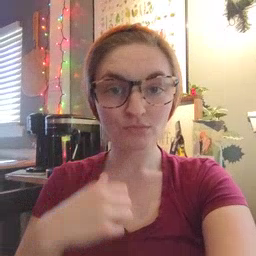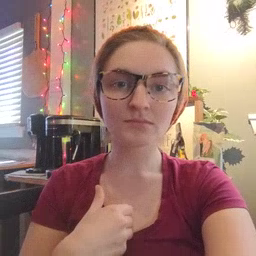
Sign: for